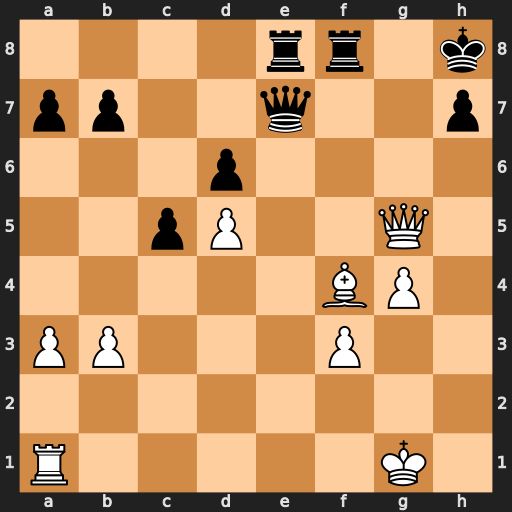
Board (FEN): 4rr1k/pp2q2p/3p4/2pP2Q1/5BP1/PP3P2/8/R5K1
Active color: w
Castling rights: -
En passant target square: -
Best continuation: Qxe7 Rxe7 Bxd6